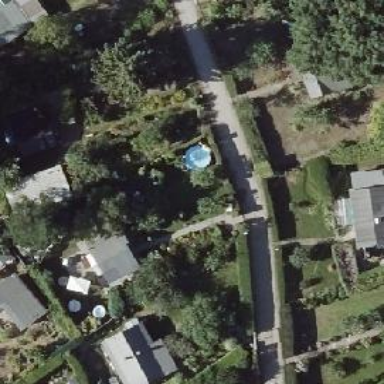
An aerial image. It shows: Alleyway designated as service road.